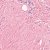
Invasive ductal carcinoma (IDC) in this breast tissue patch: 1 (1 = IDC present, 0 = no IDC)